Question: I have a segue from ViewController A to ViewController B. It uses a custom segue class RightSegue. This is the code for the RightSegue class:
'''
class RightSegue: UIStoryboardSegue {
override func perform() {
// Assign source and destination view controllers to local variables.
let vc1: UIViewController = self.sourceViewController
let vc2: UIViewController = self.destinationViewController
// Get screen width and height.
let screenWidth = UIScreen.mainScreen().bounds.size.width
let screenHeight = UIScreen.mainScreen().bounds.size.height
// get the source view controller's frame.
let vc1Frame = vc1.view.frame
let vc2NavController = vc2.navigationController
let vc2NavFrameHeight = vc2NavController!.navigationBar.frame.size.height
// Specify the initial position of the destination view. (x, y, width, height)
vc2.view.frame = CGRectMake(screenWidth, vc2NavFrameHeight, screenWidth, screenHeight)
// Push the destinationViewController onto sourceViewController.
vc1.navigationController!.pushViewController(vc2, animated: false)
// Specify the initial position of the source view. Add destination view as a subview of the source view.
vc1.view.frame = CGRectMake(vc1.view.frame.origin.x, vc1.view.frame.origin.y, screenWidth, vc1Frame.size.height)
vc2.navigationController?.view!.addSubview(vc1.view!)
// Animate!
UIView.animateWithDuration(0.25, animations: {() -> Void in
vc1.view.frame = CGRectMake(-screenWidth, vc1.view.frame.origin.y, vc1.view.frame.size.width, vc1.view.frame.size.height)
vc2.view.frame = CGRectMake(0.0, 0.0, vc2.view.frame.size.width, vc2.view.frame.size.height)
}, completion: {(finished: Bool) -> Void in
vc1.view!.removeFromSuperview()
})
}
'''
The view controllers are set up as shown in the image.

As can be seen, the FirstViewController contains a button which when clicked shows the SecondViewController.
The next image shows the segue's properties:
<URL>
When I execute the app and press the button in FirstViewController, the app crashes with the error message:
'''
fatal error: unexpectedly found nil while unwrapping an Optional value
'''
I checked 'vc2NavController' in the RightSegue class. It has a return type of 'UINavigationController?'. Force unwrapping it returns nil.
As indicated in this answer (<URL> and ran the app. It still didn't work. The app crashes, this time giving the error:
'''
Terminating app due to uncaught exception 'NSInternalInconsistencyException', reason: 'Could not create a segue of class '(null)''
'''
I don't know what to do. Please help.
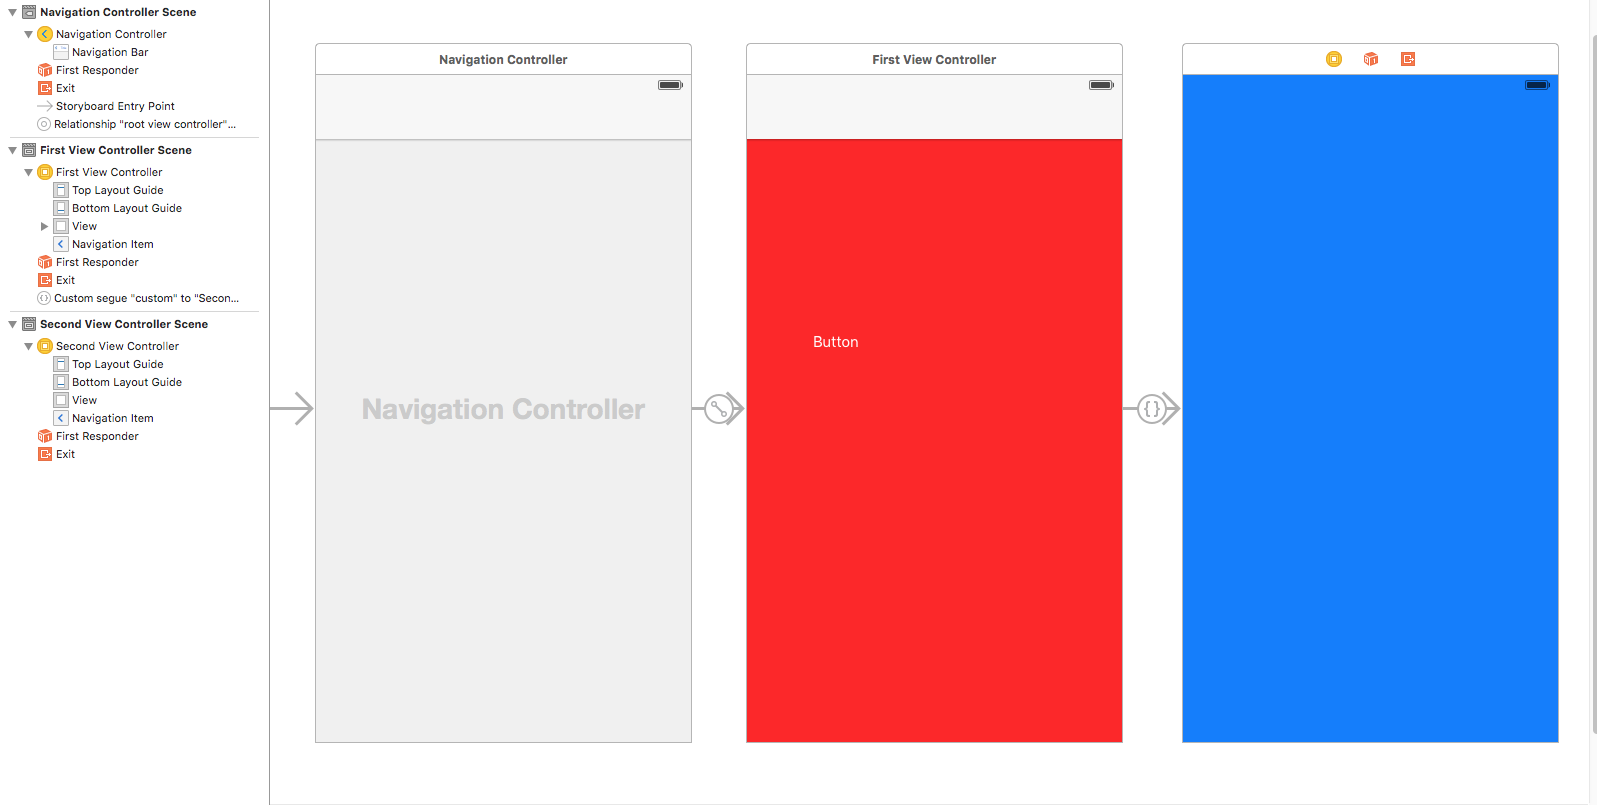
Answer: Edit:
You need to push your second viewController for it to have a navigationController.
The custom segue is what causing your problem. You need to return the navigationController, or better - read this:
<URL>
If you want to stay with the custom, this may help -
<URL>